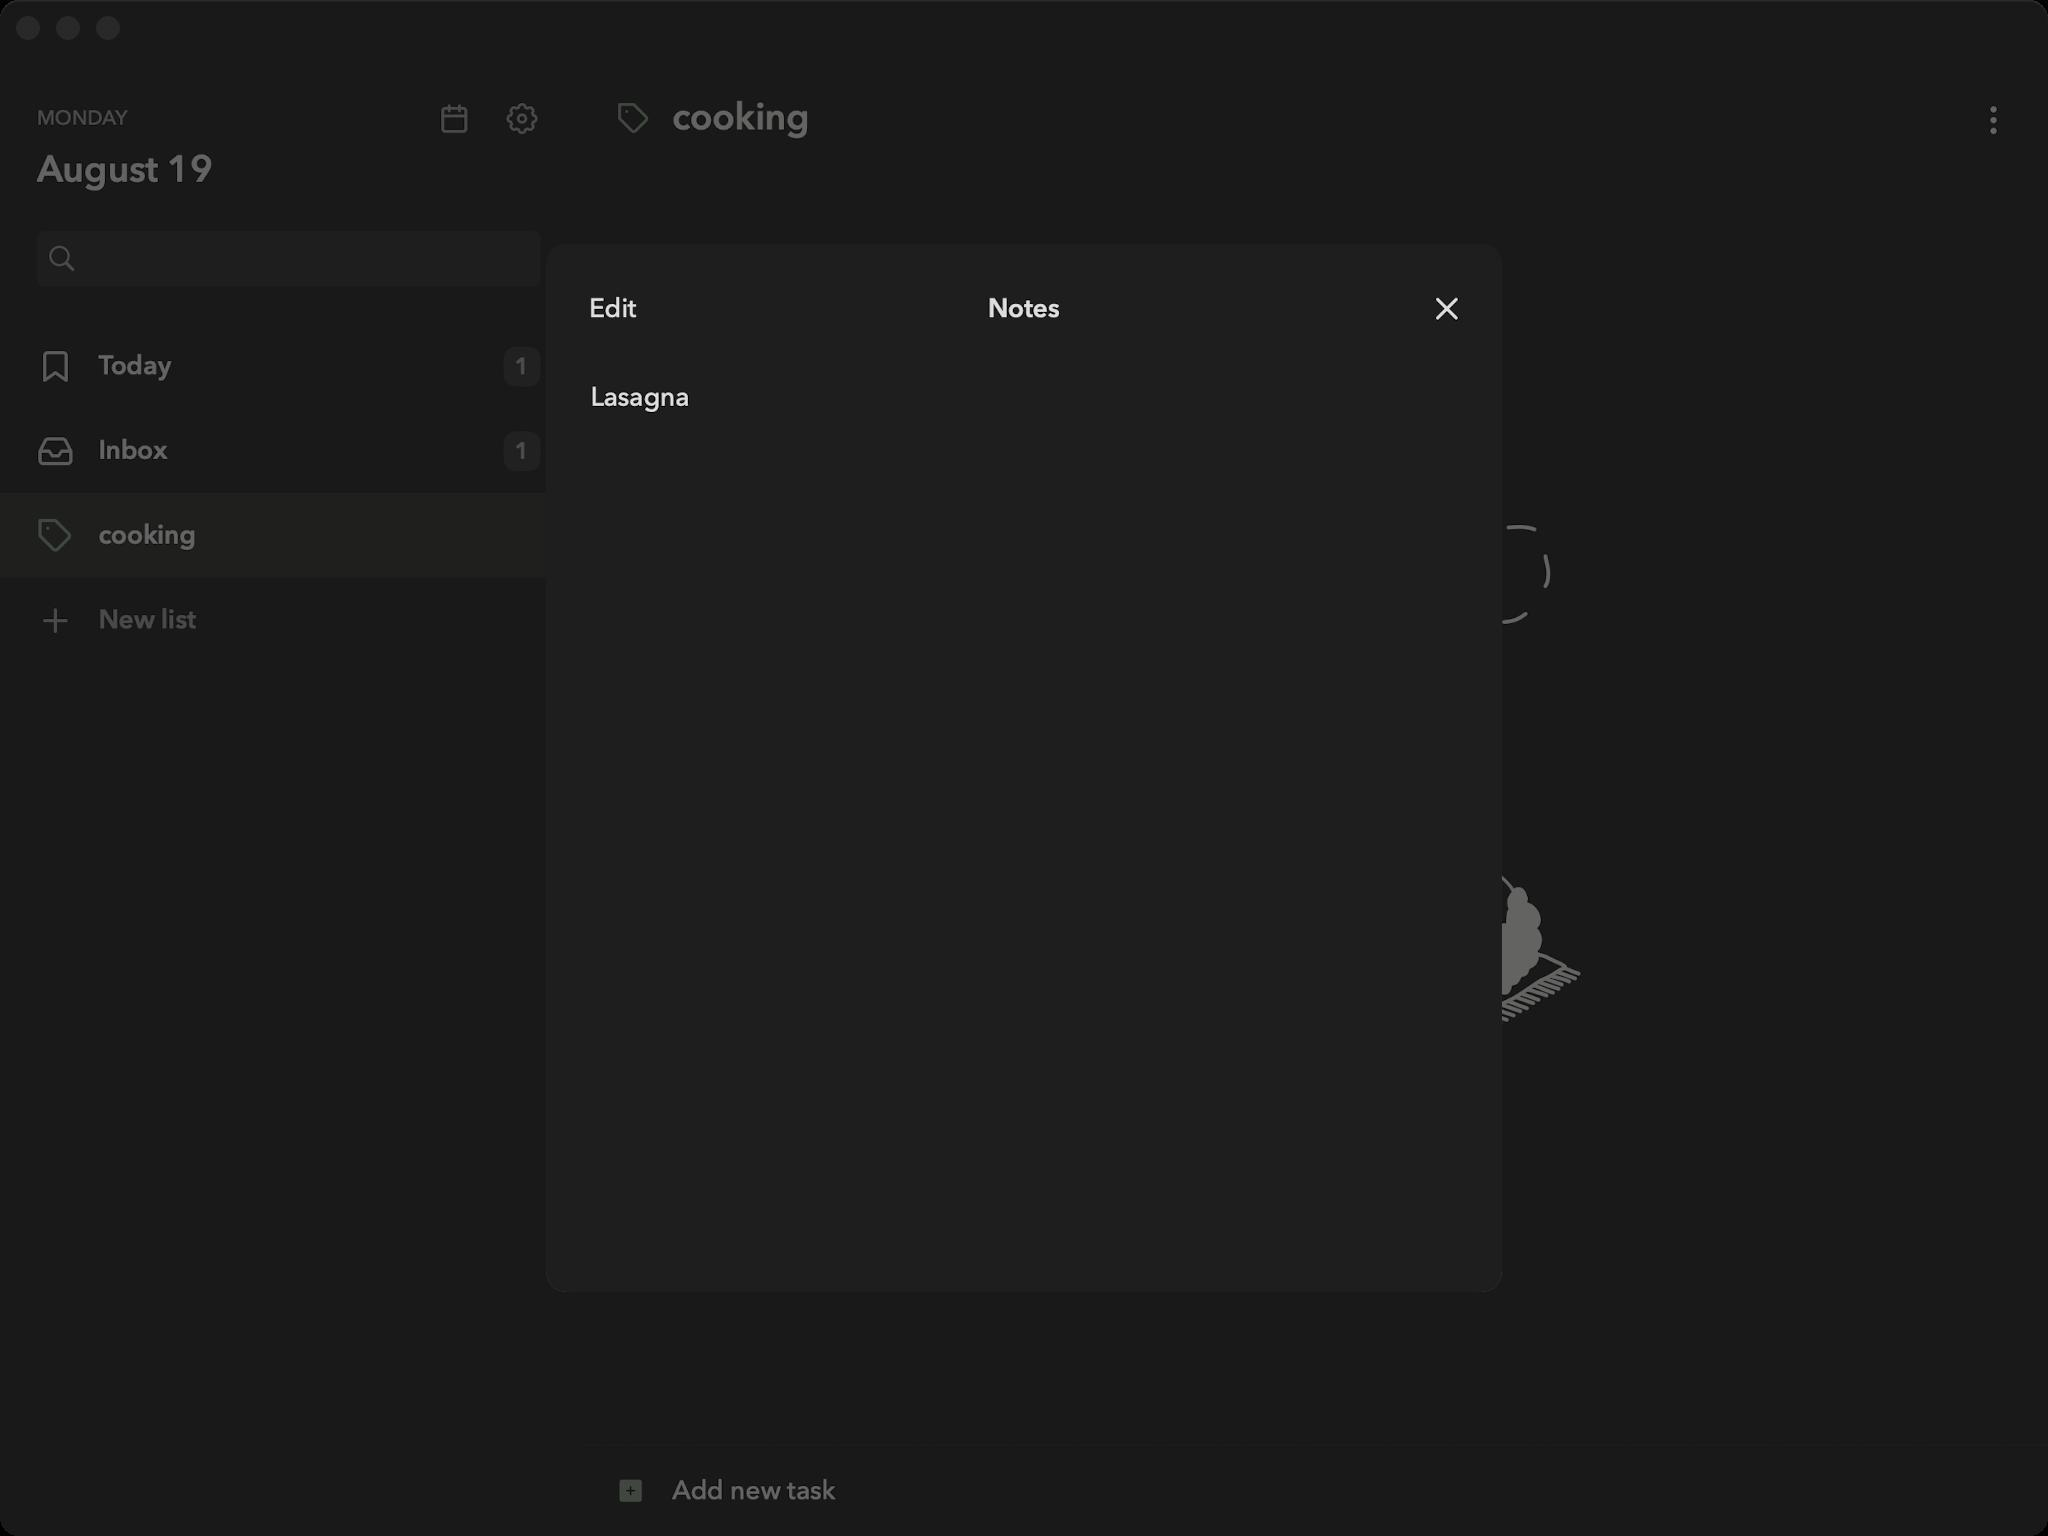
Accessibility tree:
{"name": "Mindlist", "role": "AXWindow", "description": null, "role_description": "standard window", "value": null, "position": "352.00;95.00", "size": "1024;768", "children": [{"name": null, "role": "AXGroup", "description": null, "role_description": "group", "value": null, "position": "0.00;0.00", "size": "1024;768", "children": [{"name": null, "role": "AXGroup", "description": null, "role_description": "group", "value": null, "position": "0.00;0.00", "size": "1024;768", "children": []}]}, {"name": null, "role": "AXButton", "description": null, "role_description": "close button", "value": null, "position": "7.00;6.00", "size": "14;16", "children": []}, {"name": null, "role": "AXButton", "description": null, "role_description": "zoom button", "value": null, "position": "47.00;6.00", "size": "14;16", "children": [{"name": null, "role": "AXGroup", "description": null, "role_description": "group", "value": null, "position": "47.00;6.00", "size": "14;16", "children": [{"name": null, "role": "AXGroup", "description": null, "role_description": "group", "value": null, "position": "47.00;6.00", "size": "14;16", "children": []}]}]}, {"name": null, "role": "AXButton", "description": null, "role_description": "minimize button", "value": null, "position": "27.00;6.00", "size": "14;16", "children": []}, {"name": null, "role": "AXSheet", "description": null, "role_description": "sheet", "value": null, "position": "273.00;122.00", "size": "478;524", "children": [{"name": null, "role": "AXGroup", "description": null, "role_description": "group", "value": null, "position": "273.00;122.00", "size": "478;524", "children": [{"name": null, "role": "AXGroup", "description": null, "role_description": "group", "value": null, "position": "273.00;122.00", "size": "478;524", "children": []}]}, {"name": null, "role": "AXSheet", "description": null, "role_description": "sheet", "value": null, "position": "273.00;122.00", "size": "478;524", "children": [{"name": null, "role": "AXGroup", "description": null, "role_description": "group", "value": null, "position": "273.00;122.00", "size": "478;524", "children": [{"name": null, "role": "AXGroup", "description": null, "role_description": "group", "value": null, "position": "273.00;122.00", "size": "478;524", "children": [{"name": null, "role": "AXButton", "description": "Edit", "role_description": "button", "value": null, "position": "294.56;137.40", "size": "25;34", "children": []}, {"name": null, "role": "AXStaticText", "description": "Notes", "role_description": "text", "value": null, "position": "493.99;137.40", "size": "36;34", "children": []}, {"name": null, "role": "AXButton", "description": "x", "role_description": "button", "value": null, "position": "706.51;137.40", "size": "34;34", "children": []}, {"name": null, "role": "AXTextArea", "description": null, "role_description": "text entry area", "value": "Lasagna\n", "position": "291.48;189.76", "size": "441;438", "children": []}]}]}]}]}]}